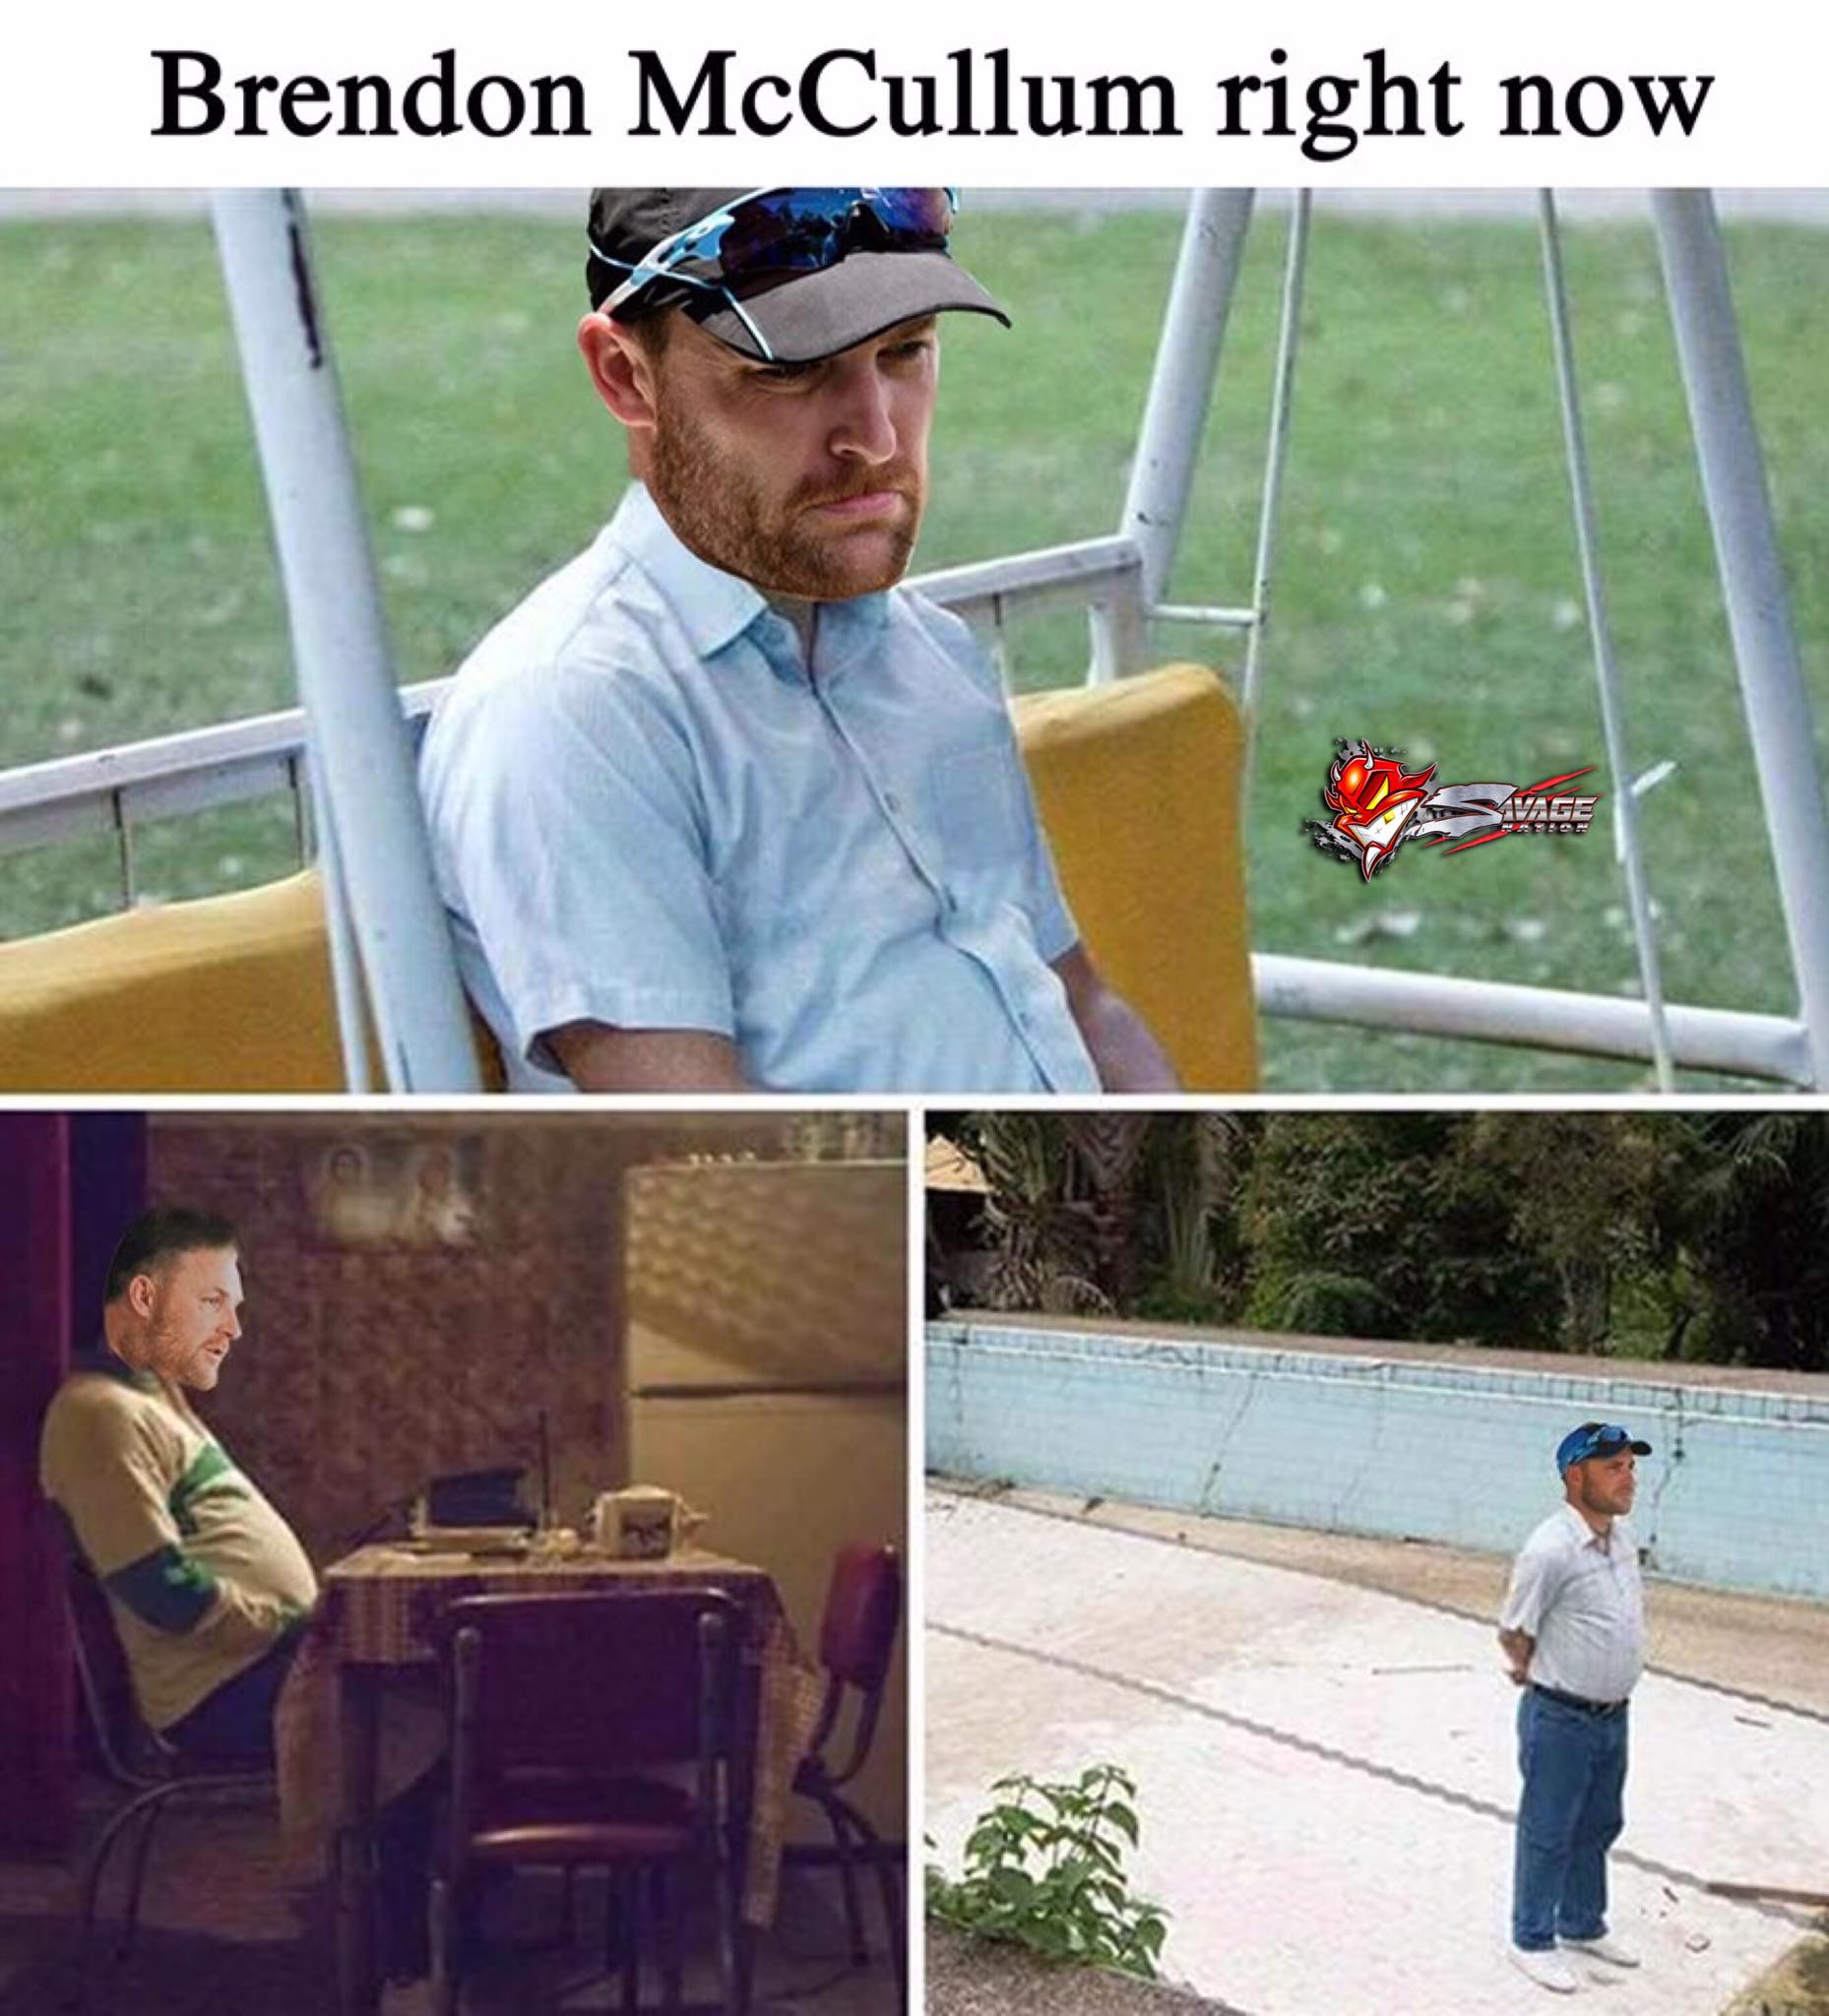
Caption: Brendon McCullum right now
Label: non-hate